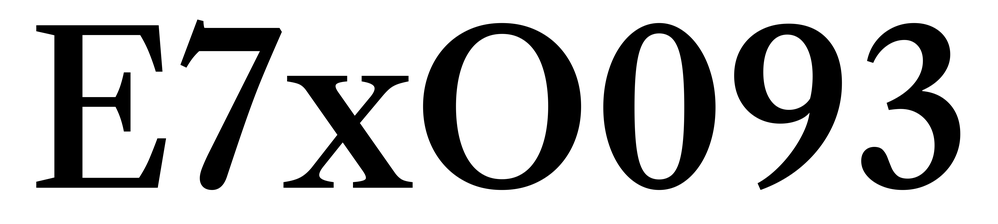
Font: LibreCaslonText_Medium